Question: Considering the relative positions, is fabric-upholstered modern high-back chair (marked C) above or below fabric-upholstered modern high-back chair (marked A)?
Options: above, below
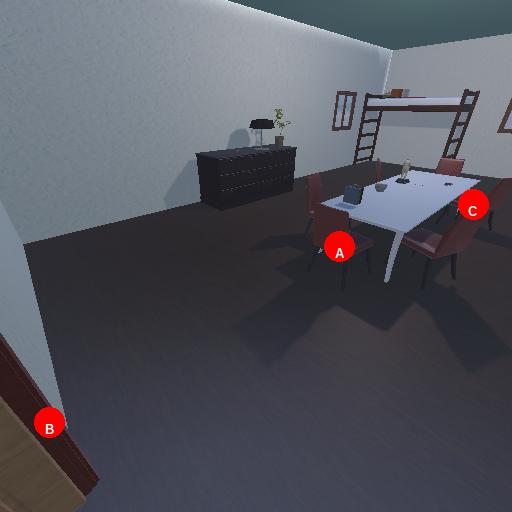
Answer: above